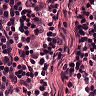
Metastatic tissue present: no